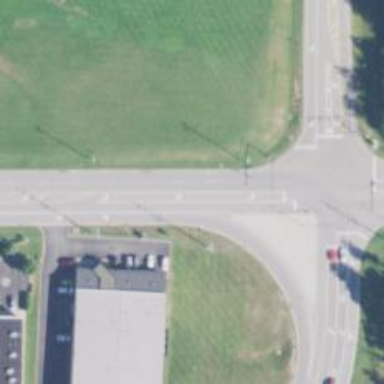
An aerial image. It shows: Tertiary road.